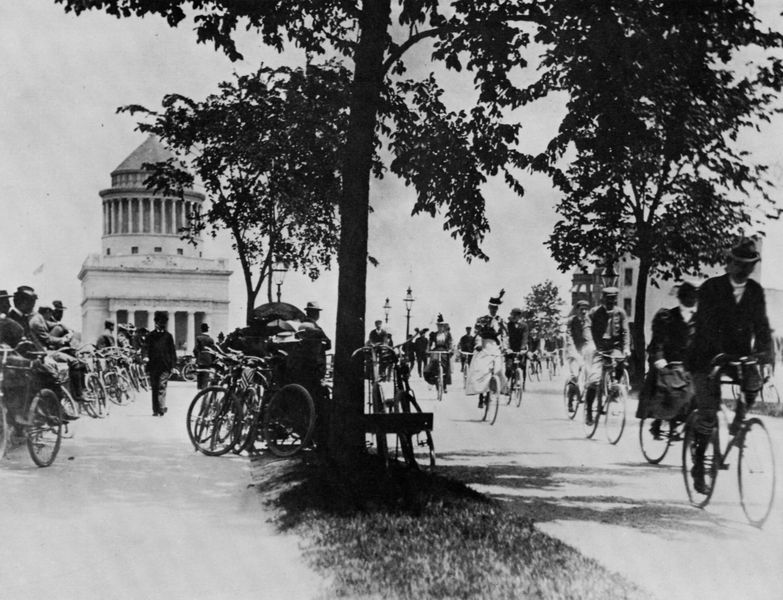
Titel: Fahrradfahrer am Riverside Drive
Künstler: Amerikanischer Photograph
Schlagwörter: baum, blätter, himmel, laub, schatten, weiß, bäume, frauen, äste, grau, laterne, laternen, licht, männer, schwarz, strasse, säulen, gebäude, gras, park, rasen, mützen, architektur, stehen, baumstamm, zweige, räder, sommer, röcke, zuschauer, hosen, allee, speichen, rand, kuppel, sport, wettkampf, foto, fotografie, photographie, eingang, passant, schwarzweiß, arkaden, photo, fahren, fries, sims, gesims, alleen, pavillon, bau, radfahrer, fahrt, wettbewerb, spazierfahrt, fahrräder, aäulen, sthen, saäulen, radfahreinnen, radfahrerinnen, radfahrt